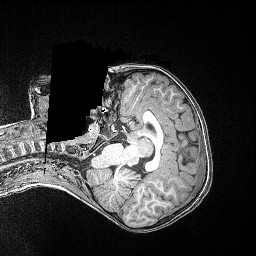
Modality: T1w
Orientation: axial